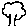
Label: tree